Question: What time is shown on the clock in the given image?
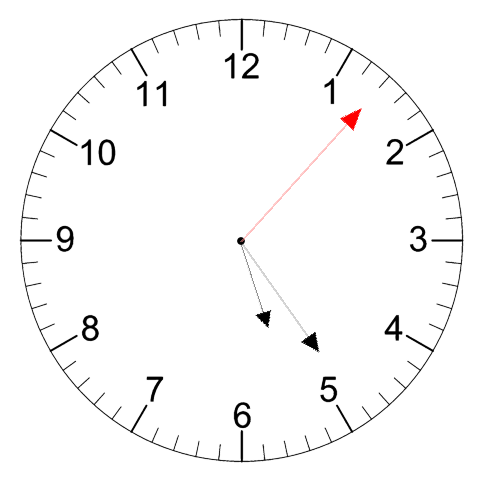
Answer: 05:24:07